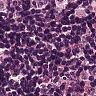
Metastatic tissue present: no